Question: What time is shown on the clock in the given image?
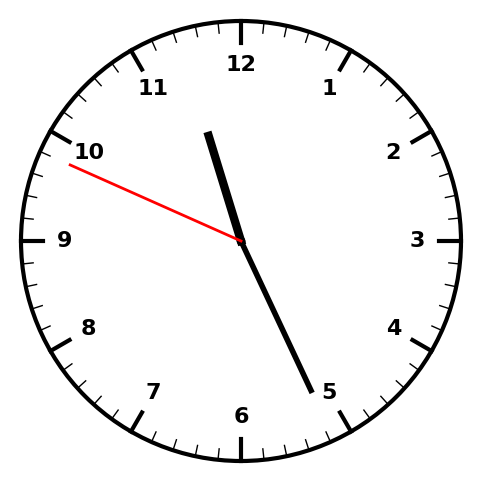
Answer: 11:25:49